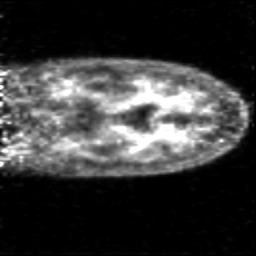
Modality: PET
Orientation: coronal
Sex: female
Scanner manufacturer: siemens